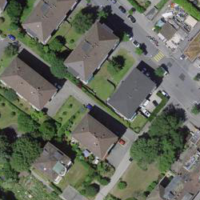
EUNIS habitat code: 55
Species observed at this site:
Daucus carota